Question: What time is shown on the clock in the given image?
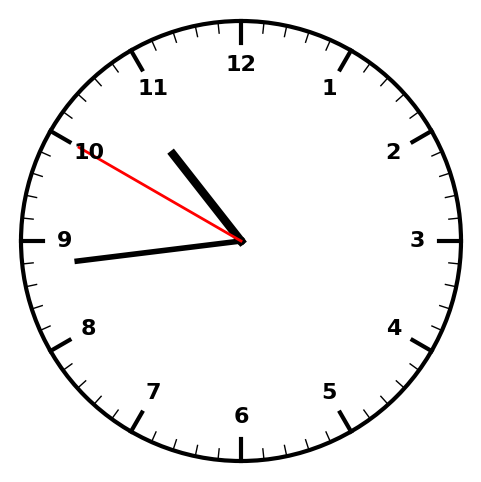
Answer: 10:43:50